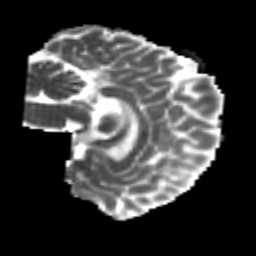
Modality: MD
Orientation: sagittal
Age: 23
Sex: female
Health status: healthy
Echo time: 0.074 s